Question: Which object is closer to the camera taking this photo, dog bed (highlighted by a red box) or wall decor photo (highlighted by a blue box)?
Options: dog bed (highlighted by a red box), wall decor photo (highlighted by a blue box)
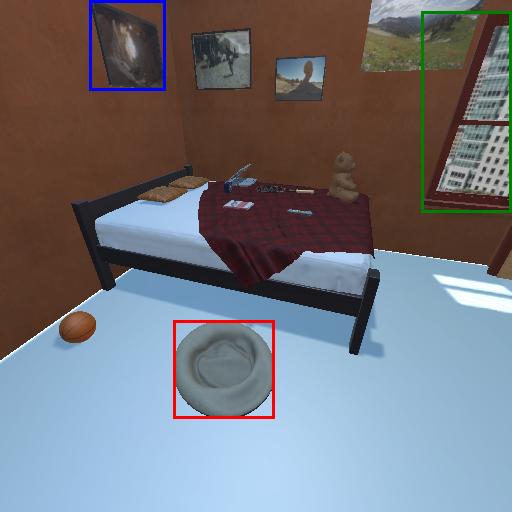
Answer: dog bed (highlighted by a red box)